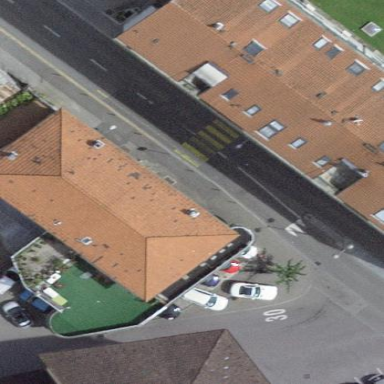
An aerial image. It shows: Retail building.